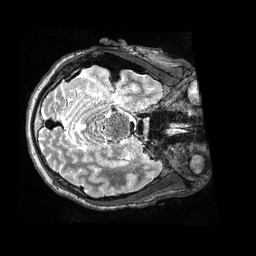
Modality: T2w
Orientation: axial
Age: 17
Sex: male
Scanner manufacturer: siemens
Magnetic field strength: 3 T
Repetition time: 3.2 s
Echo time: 0.564 s